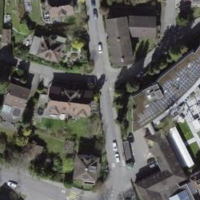
EUNIS habitat code: 55
Species observed at this site:
Mespilus germanica